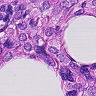
Metastatic tissue present: yes